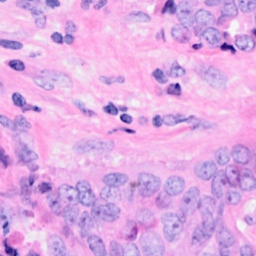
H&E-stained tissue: Breast